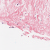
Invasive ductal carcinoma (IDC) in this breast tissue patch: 0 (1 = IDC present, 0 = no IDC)